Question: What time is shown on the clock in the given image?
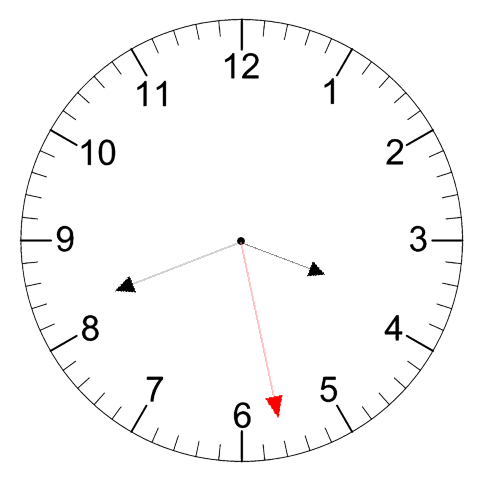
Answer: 03:41:28